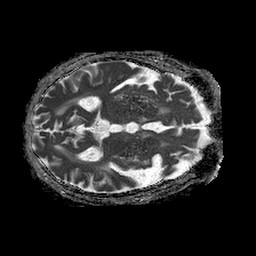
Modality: ADC
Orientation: axial
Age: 84
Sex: male
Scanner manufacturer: philips
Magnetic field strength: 1.5 T
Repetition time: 4.6 s
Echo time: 0.08517 s